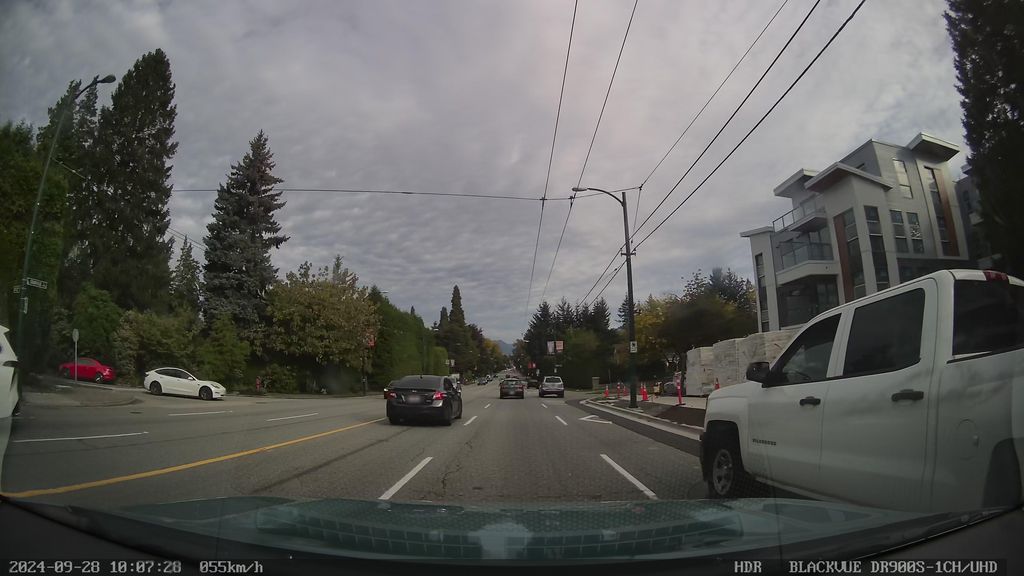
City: vancouver